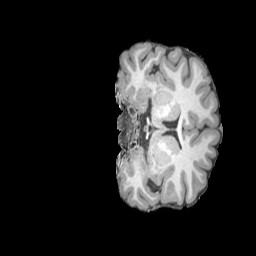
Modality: T1w
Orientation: coronal
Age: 22
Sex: female
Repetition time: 2.3 s
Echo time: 0.0226 s